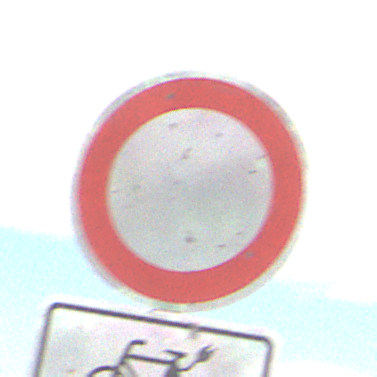
Verkehrszeichen: VerbotFahrzeugeAllerArt
Zusatzzeichen unten: EinspurigeFahrzeugeFrei4
Umgebung: Outdoor, Nature
Tageszeit: MorningAfternoon
Wetter: Overcast
Licht: Natural
Jahreszeit: Winter
Kontrast: LowContrast